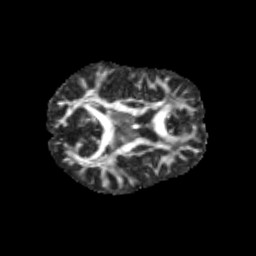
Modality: FA
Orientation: axial
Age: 12
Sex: male
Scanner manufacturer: siemens
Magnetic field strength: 3 T
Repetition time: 3.8 s
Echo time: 0.07 s